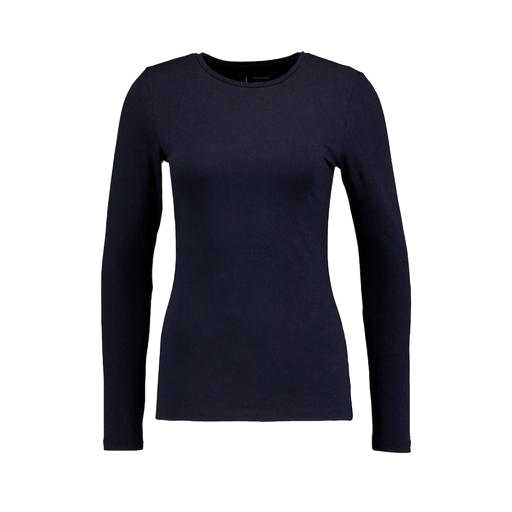
slim fit t-shirt, long-sleeve t-shirt only macy, longsleeve t-shirt, white background